Interaction volume radius: 10 \u00c5
Interaction volume height: 10 \u00c5
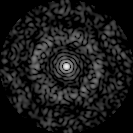
Disorder parameter: 0.8065